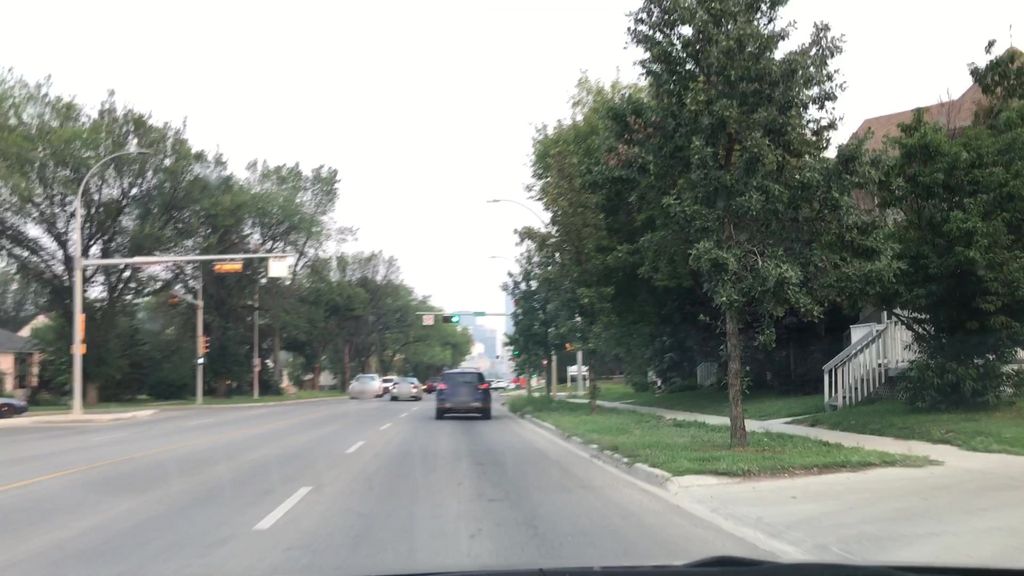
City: edmonton